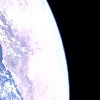
Label: sunburn